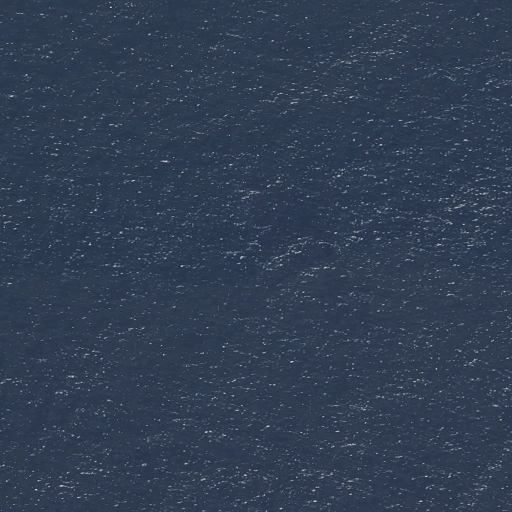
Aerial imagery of bar in Maine named Sloop Ledge containing only open water